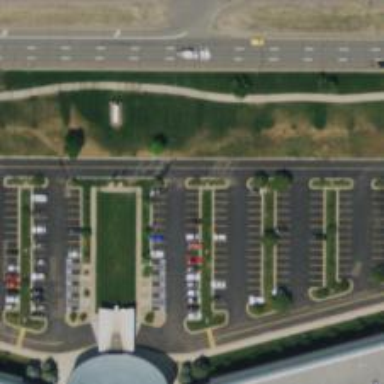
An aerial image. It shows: Parking space is available.